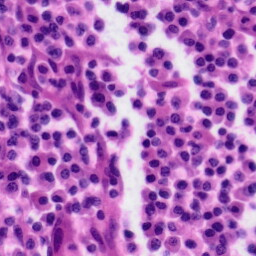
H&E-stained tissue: Tonsil